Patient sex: M
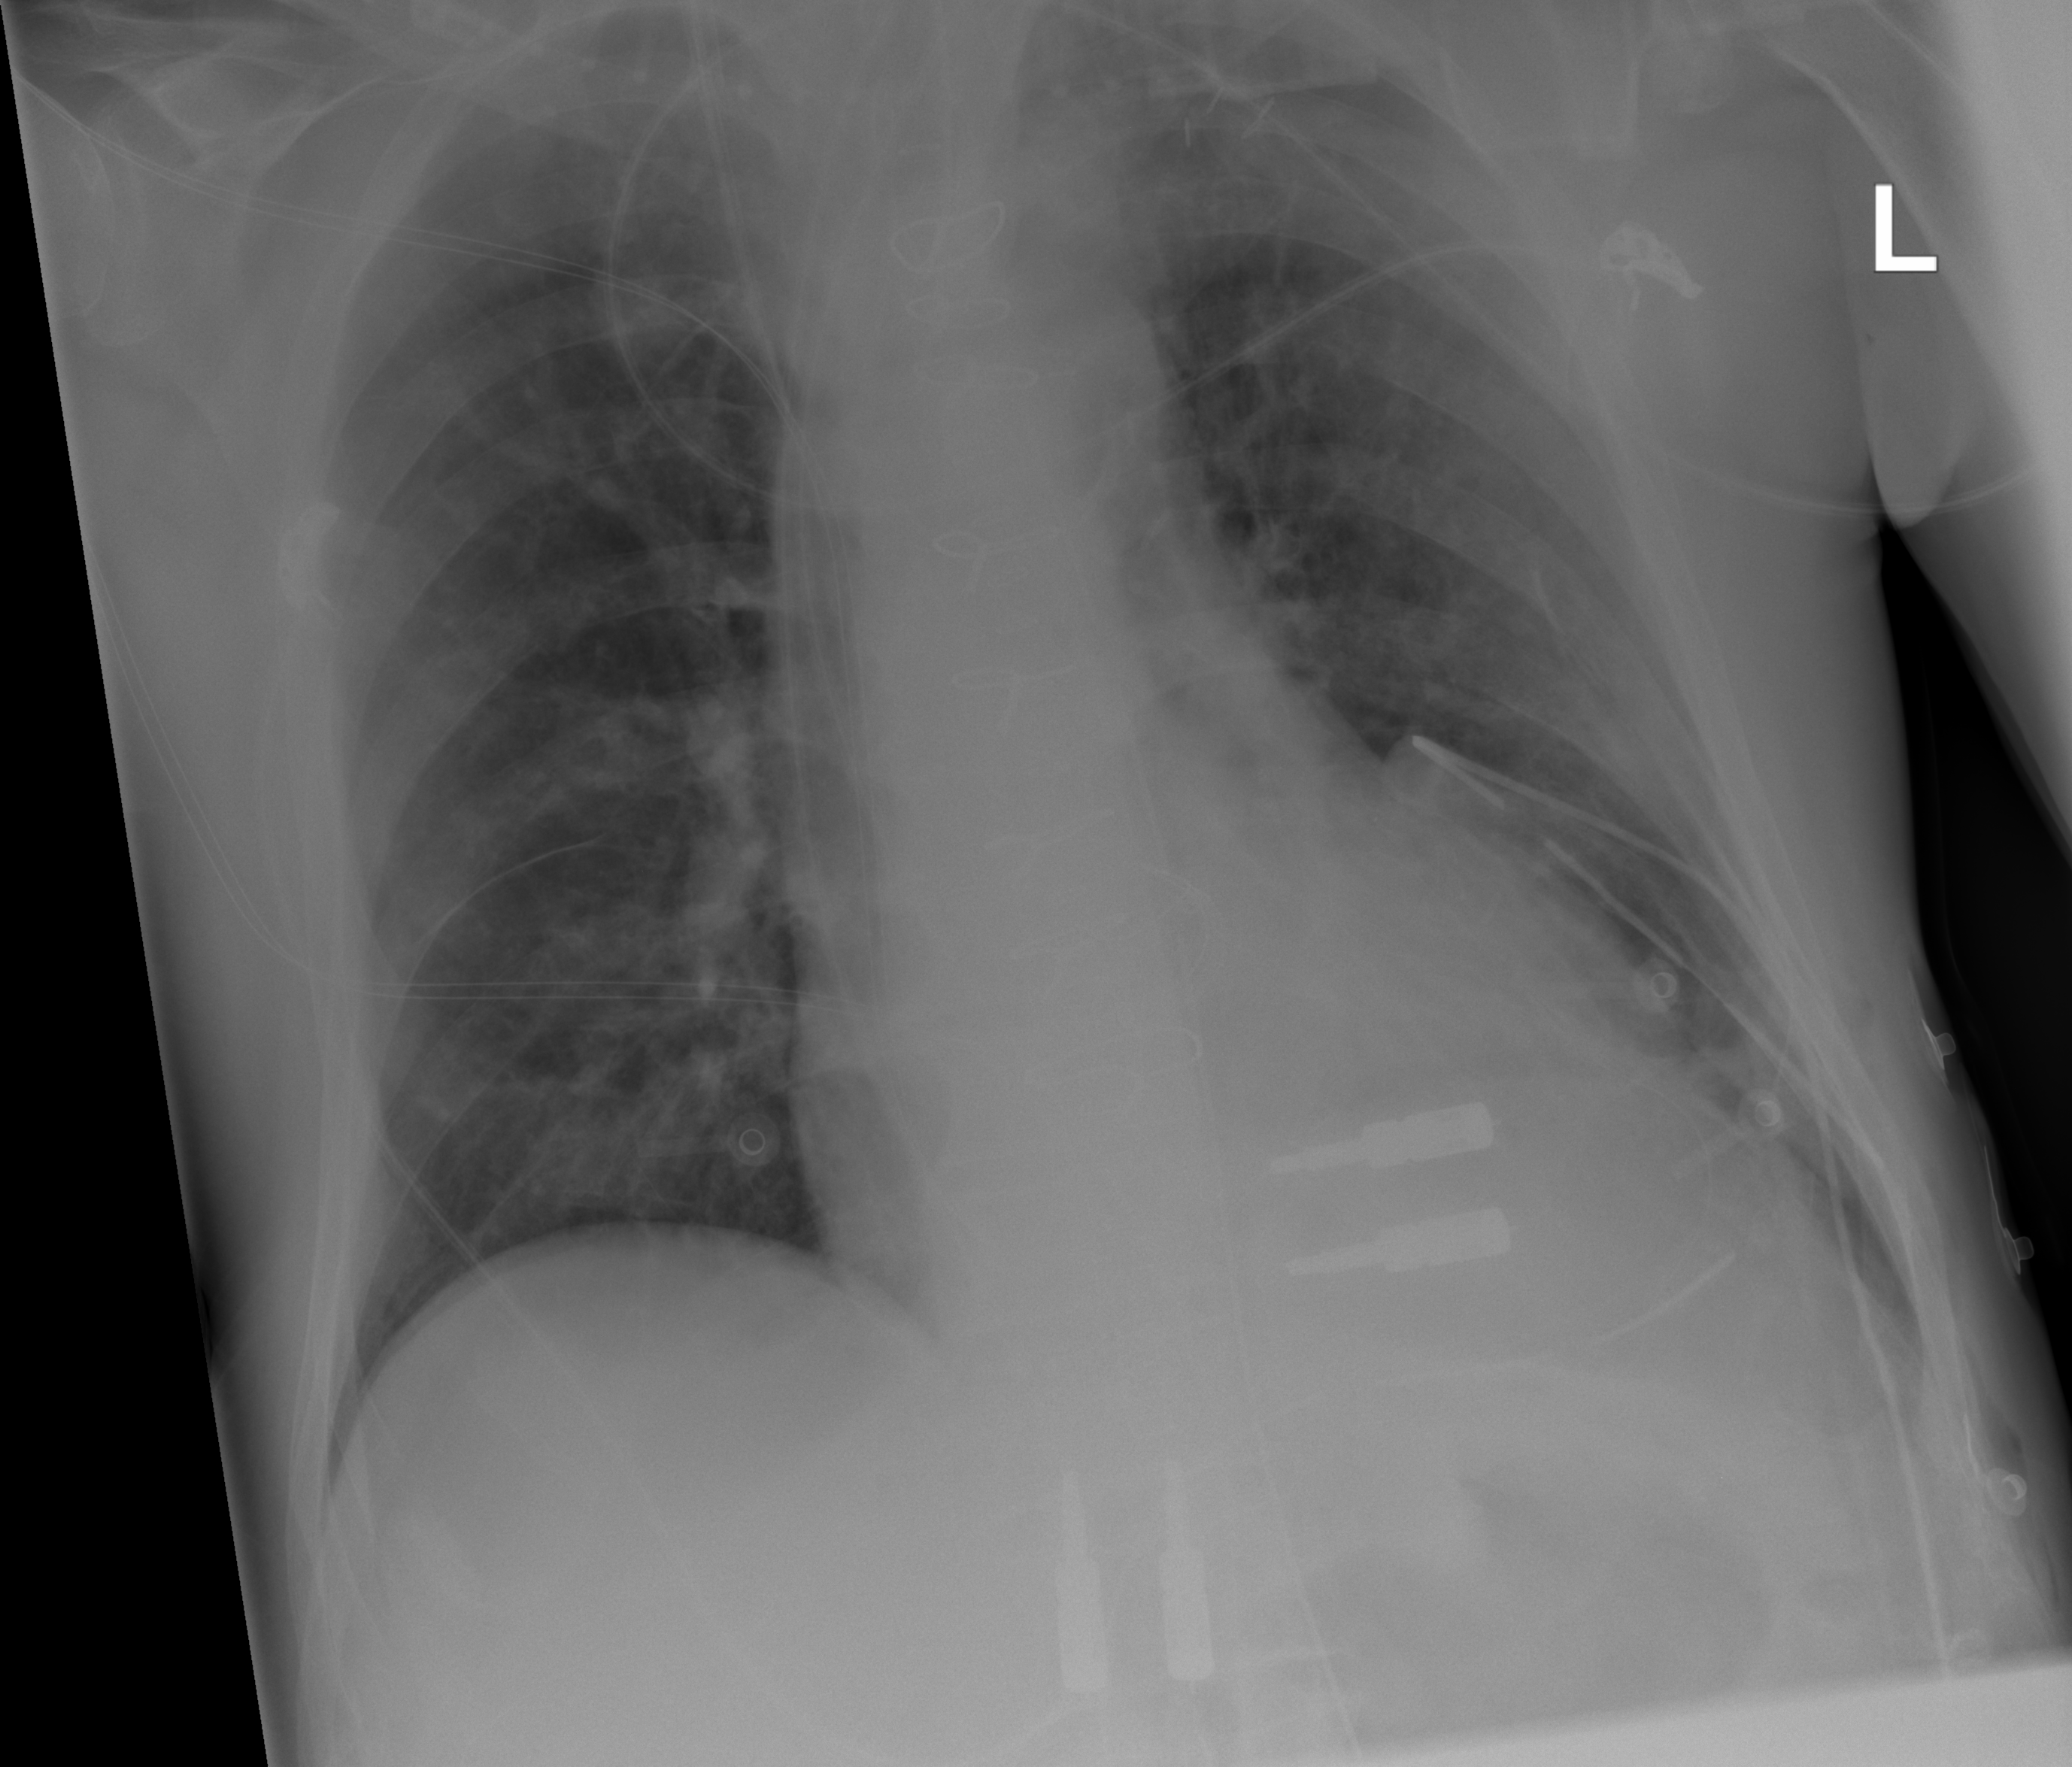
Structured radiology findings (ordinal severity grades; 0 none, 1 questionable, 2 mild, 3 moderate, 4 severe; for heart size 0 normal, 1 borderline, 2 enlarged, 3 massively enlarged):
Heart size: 1
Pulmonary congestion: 0
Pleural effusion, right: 0
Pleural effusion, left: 2
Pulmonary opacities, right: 0
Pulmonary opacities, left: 0
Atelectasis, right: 0
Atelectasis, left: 2